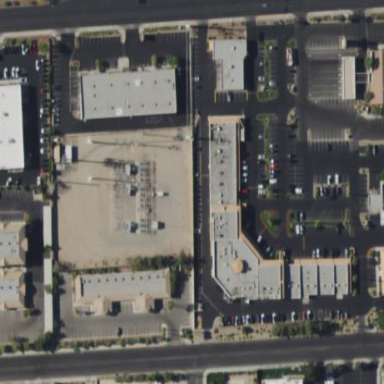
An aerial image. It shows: Power substation.